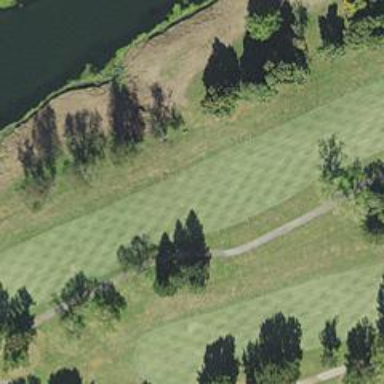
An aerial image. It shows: View of golf hole.